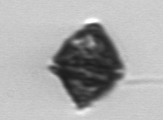
Label: Kryptoperidinium_triquetrum